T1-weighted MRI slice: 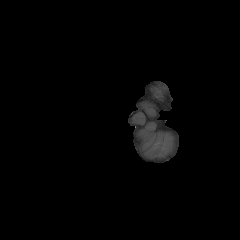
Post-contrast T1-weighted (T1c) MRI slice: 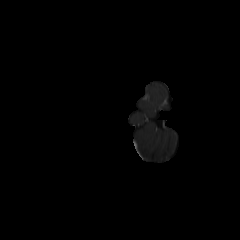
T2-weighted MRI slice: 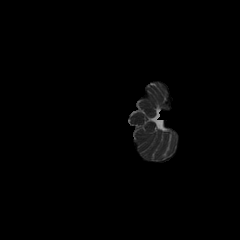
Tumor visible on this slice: no